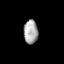
Tissue: prostate
Cell type: Fibroblasts
Senescence score: 0.8054
Nuclear area (px): 333
Mean DAPI intensity: 169.063